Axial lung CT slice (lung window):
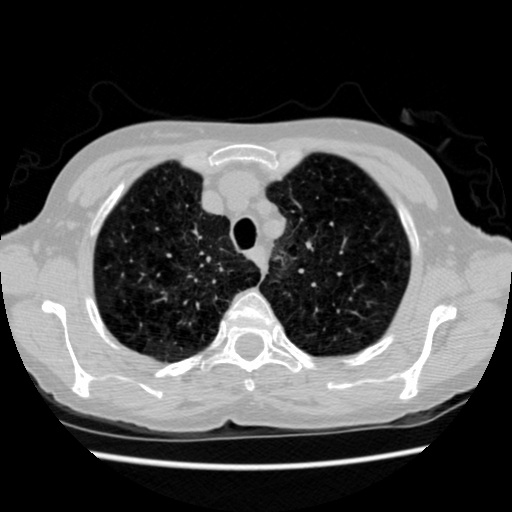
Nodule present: no